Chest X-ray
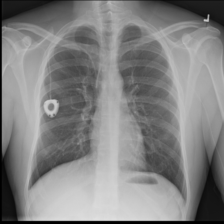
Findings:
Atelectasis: negative
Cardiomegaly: negative
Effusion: negative
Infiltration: negative
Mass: negative
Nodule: negative
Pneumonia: negative
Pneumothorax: negative
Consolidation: negative
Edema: negative
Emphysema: negative
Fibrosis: negative
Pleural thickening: negative
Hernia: negative